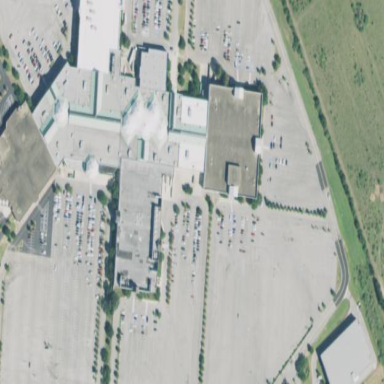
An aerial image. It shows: Mall building.